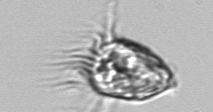
Label: Strombidium_morphotype1